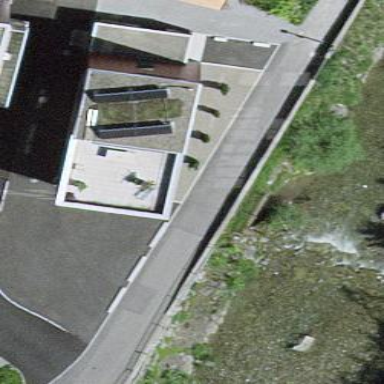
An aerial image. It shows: Black building.